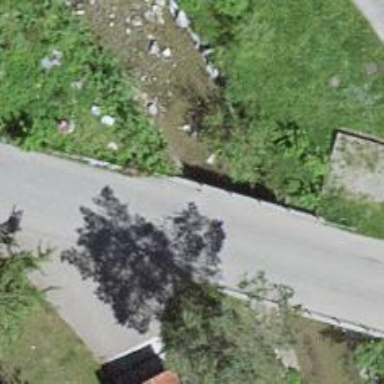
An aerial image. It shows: Unclassified road with bridge.